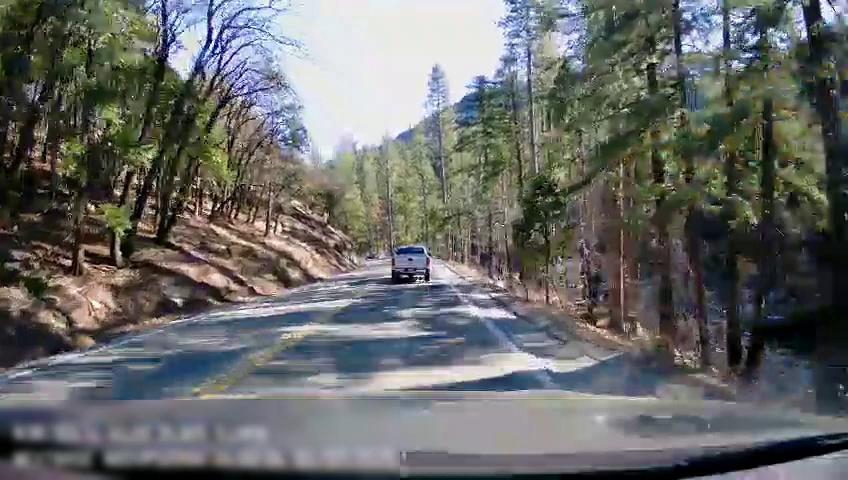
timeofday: Day
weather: Sunny
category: Drivable Space
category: Drivable Space
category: Vehicles | Truck
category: Lanes | Opposite Lane
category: Lanes | Current Lane
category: Lanes | Opposite Lane
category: Lanes | Current Lane